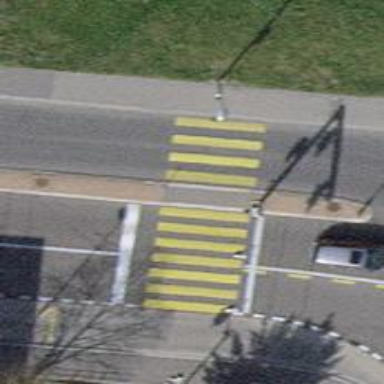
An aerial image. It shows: Crossing with traffic signals and zebra marking on the road. There is island at the crossing.